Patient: sex M, age 68
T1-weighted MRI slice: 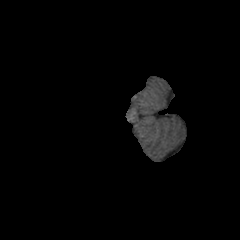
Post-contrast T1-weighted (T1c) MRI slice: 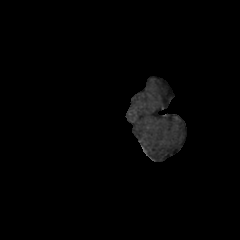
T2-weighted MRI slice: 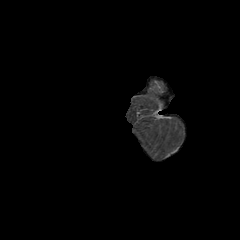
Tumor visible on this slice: no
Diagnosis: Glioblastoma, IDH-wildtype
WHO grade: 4